Field crop: tomato
Growth stage: 2
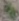
Species: solanum